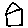
Label: house